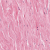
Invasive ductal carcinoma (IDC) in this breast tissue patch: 0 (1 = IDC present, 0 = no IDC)